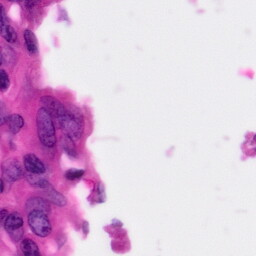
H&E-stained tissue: Pancreatic